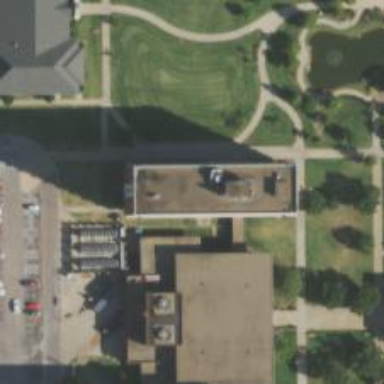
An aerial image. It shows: University building.